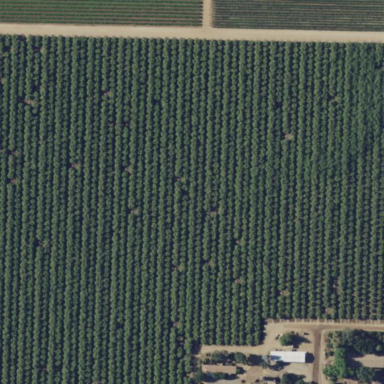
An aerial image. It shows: Orchard filled with almond trees.